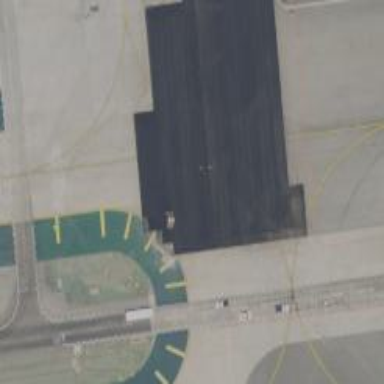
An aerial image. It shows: Image of taxiway at airport.